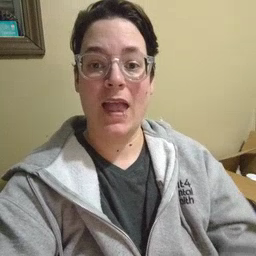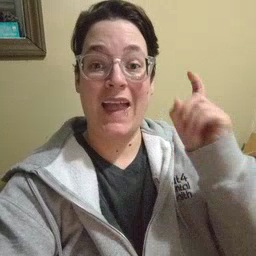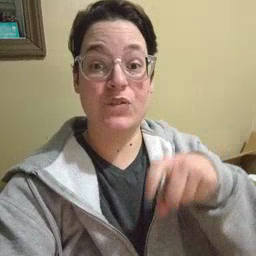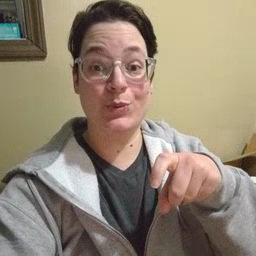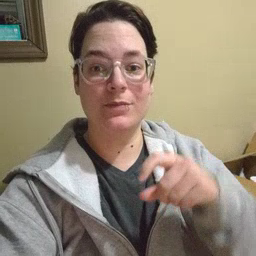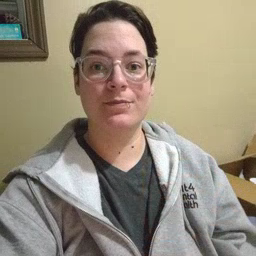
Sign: haveto